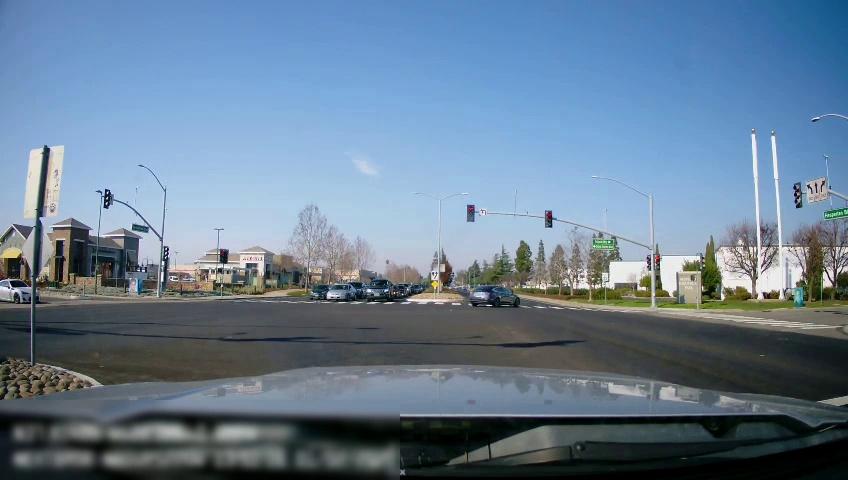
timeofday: Day
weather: Sunny
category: Drivable Space
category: Drivable Space
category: Vehicles | Car
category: Vehicles | Car
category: Vehicles | Car
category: Vehicles | Car
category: Vehicles | Car
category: Vehicles | Car
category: Vehicles | Car
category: Traffic | Lights
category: Traffic | Signs
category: Traffic | Lights
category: Traffic | Lights
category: Traffic | Lights
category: Traffic | Lights
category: Traffic | Lights
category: Traffic | Lights
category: Traffic | Lights
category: Traffic | Lights
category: Traffic | Signs
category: Traffic | Signs
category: Traffic | Signs